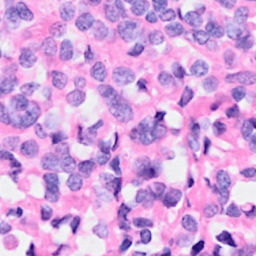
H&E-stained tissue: Breast